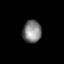
Tissue: lung
Cell type: Epithelial cells
Senescence score: 0.5705
Nuclear area (px): 416
Mean DAPI intensity: 126.666